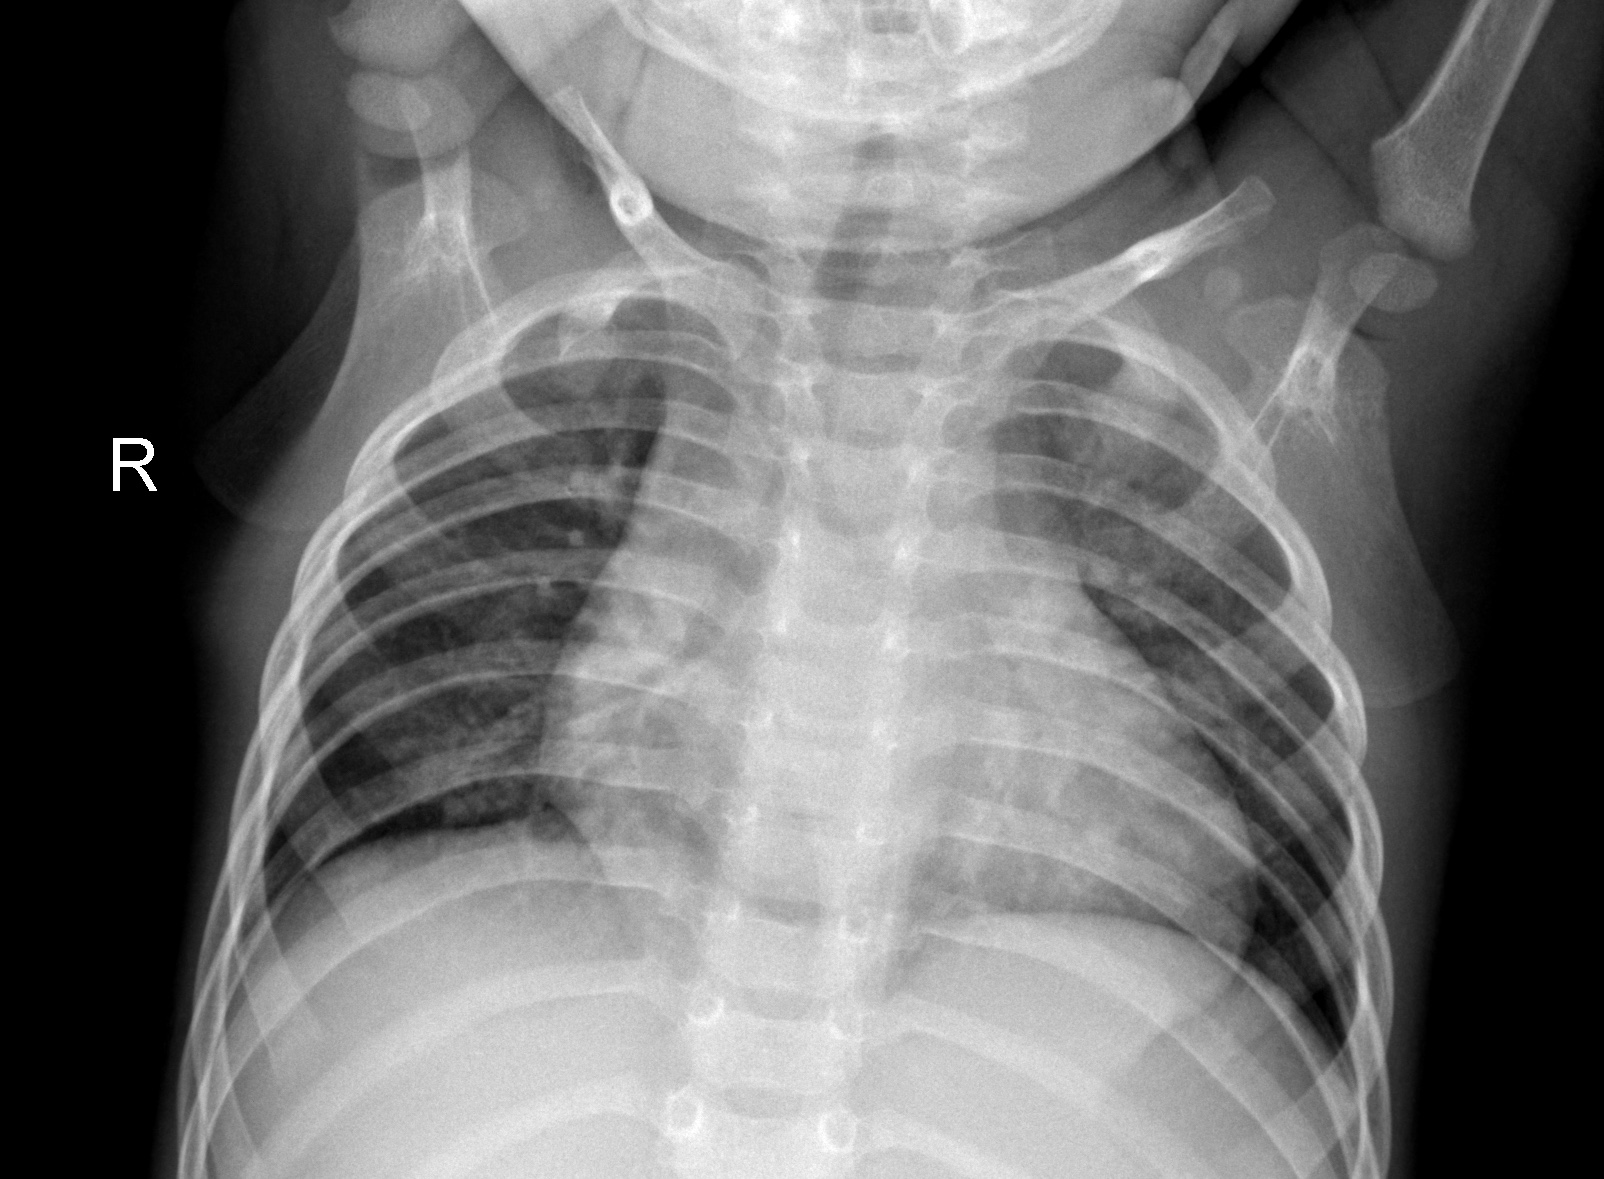
Diagnosis: NORMAL